Interaction volume radius: 5 \u00c5
Interaction volume height: 20 \u00c5
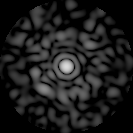
Disorder parameter: 0.8541